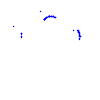
Particle: kaon